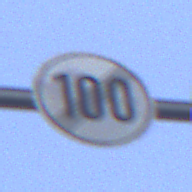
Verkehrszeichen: EndeGeschwindigkeit100
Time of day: Midday
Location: Roofed (Underpass)
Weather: Clear
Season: NotSpecified
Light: Natural